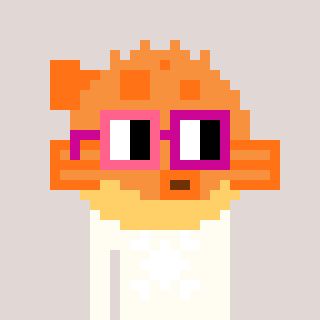
a pixel art character with square pink and red glasses, a pufferfish-shaped head and a grayscale-colored body on a warm background